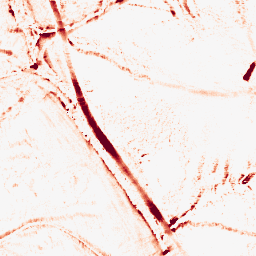
Category: morphological
Decomposition family: morphological_ellipse
Decomposition parameters: operation: opening
width: 10
height: 10
Upsampling method: quadratic
Upsampling parameters: scale: 2
Upsampling scale: 2